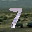
Label: 7